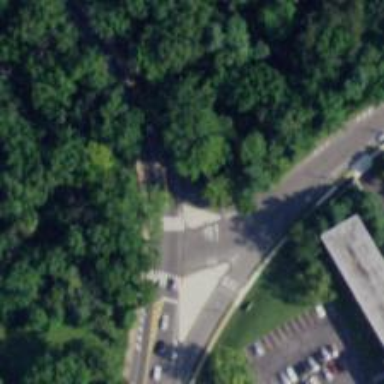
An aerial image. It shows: Marked crossing on footway.